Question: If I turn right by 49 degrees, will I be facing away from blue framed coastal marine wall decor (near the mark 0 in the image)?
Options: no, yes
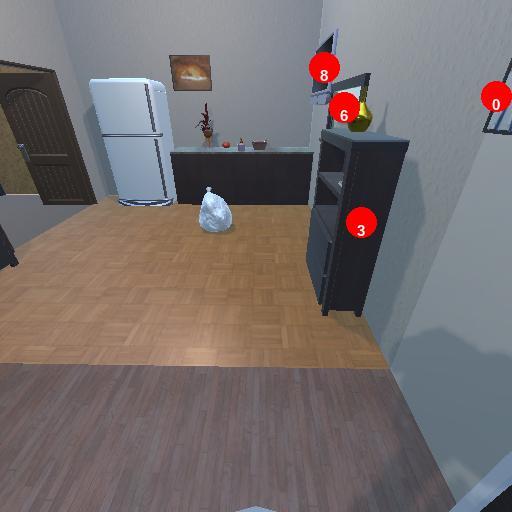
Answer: no